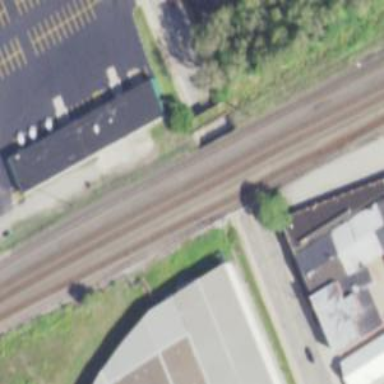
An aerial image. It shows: Railway siding with rails.